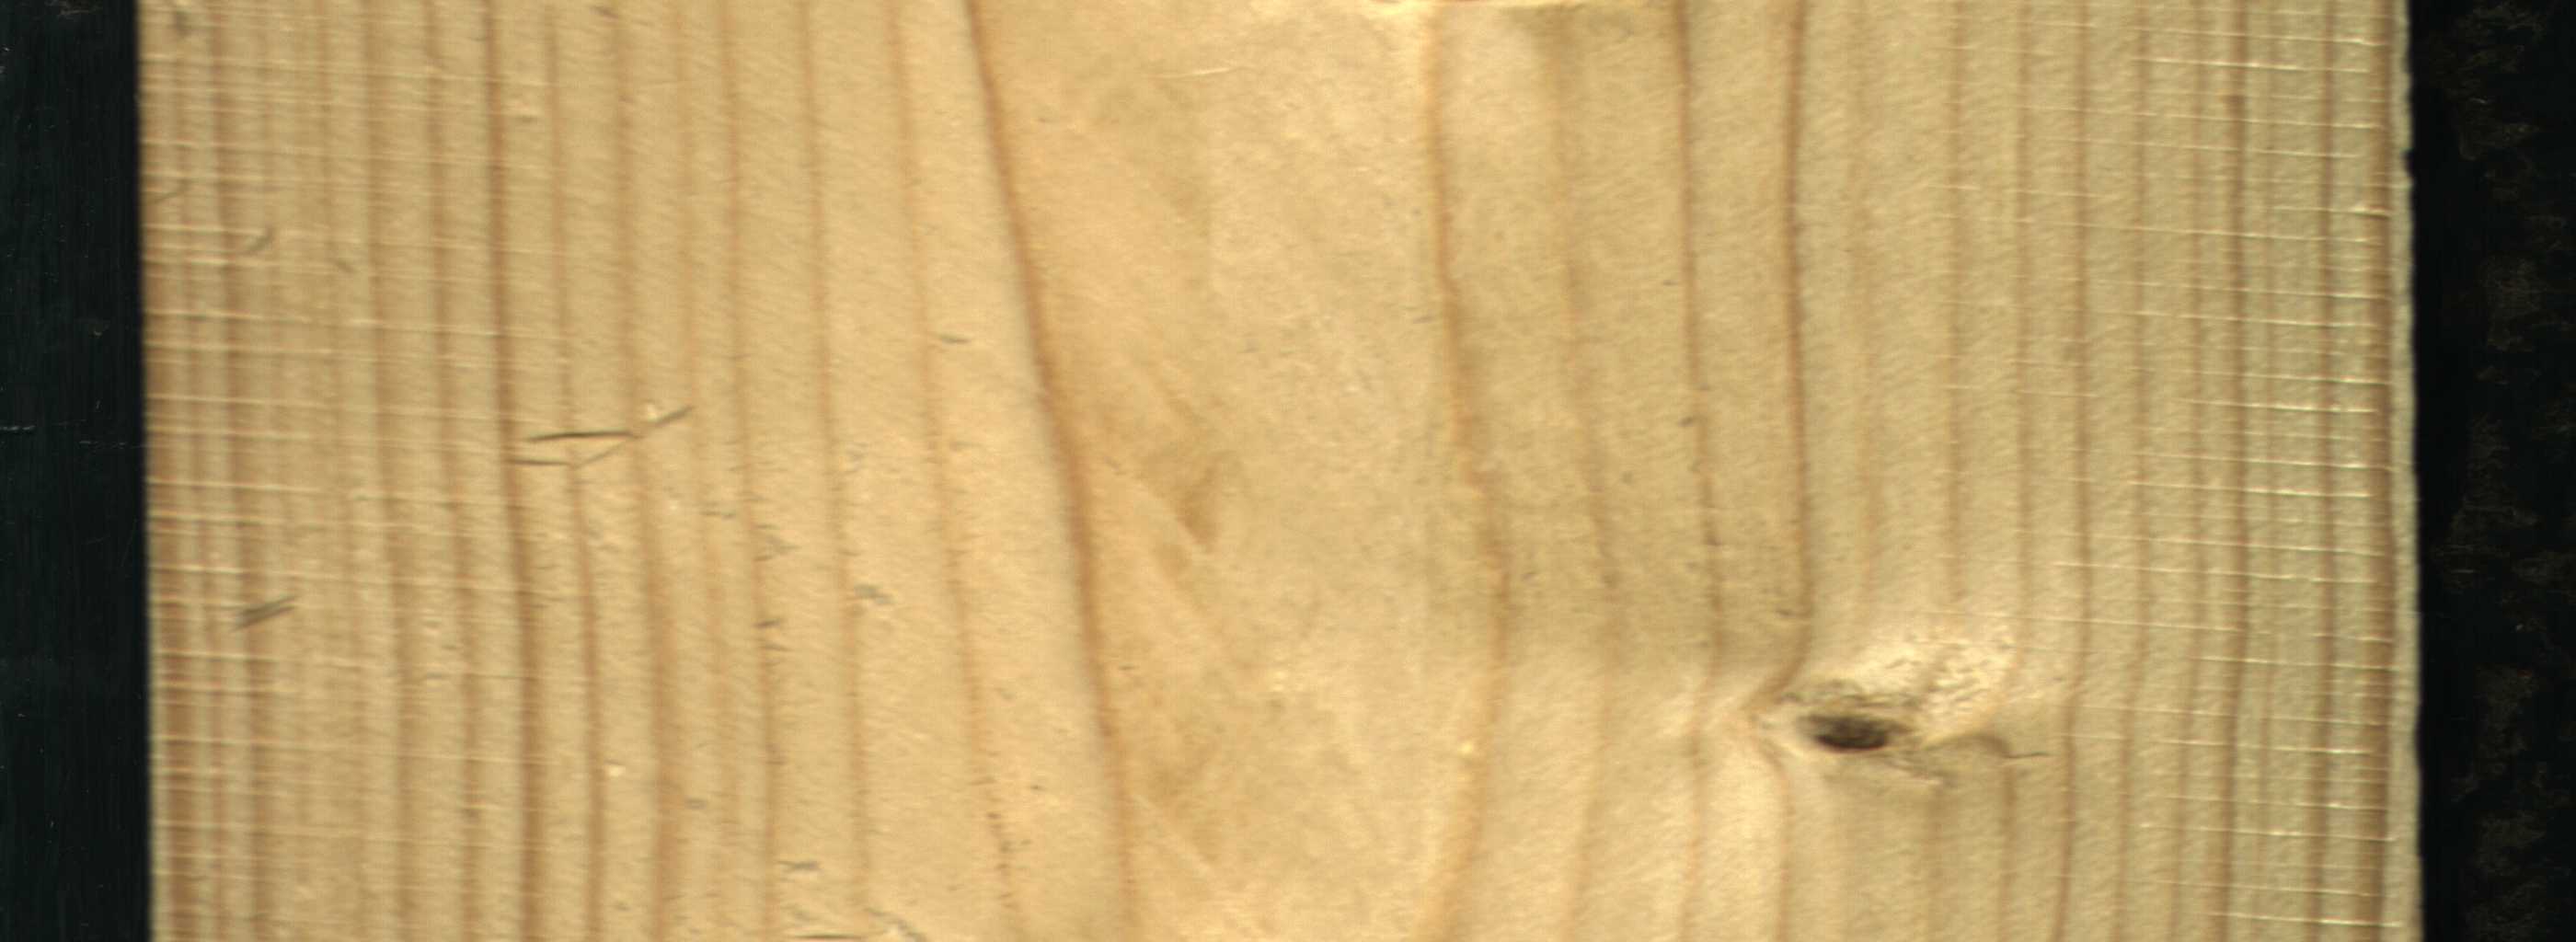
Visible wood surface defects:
Live_Knot